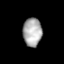
Tissue: lung
Cell type: Others
Senescence score: 0.2437
Nuclear area (px): 527
Mean DAPI intensity: 171.406